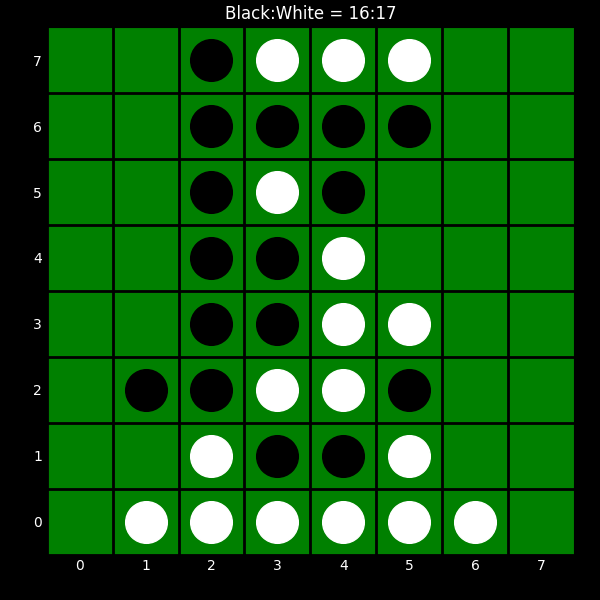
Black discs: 16
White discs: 17